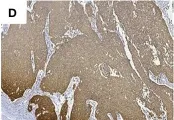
Immunohistochemistry: tumor cells in the SCC of the cervix were diffusely positive for. CK5/6.
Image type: pathology (immunostaining)